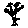
Label: tree